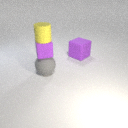
small yellow rubber cylinder above small purple rubber cube